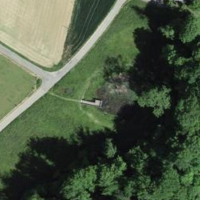
EUNIS habitat code: 25
Species observed at this site:
Lythrum salicaria